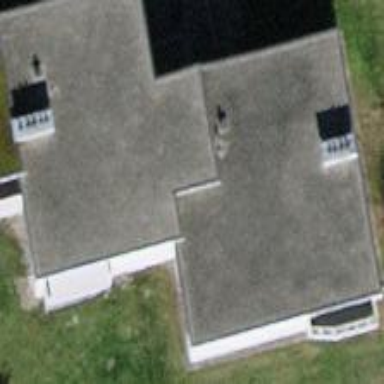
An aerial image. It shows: Flat roofed building.